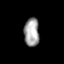
Tissue: prostate
Cell type: Epithelial cells
Senescence score: 0.763
Nuclear area (px): 422
Mean DAPI intensity: 162.284